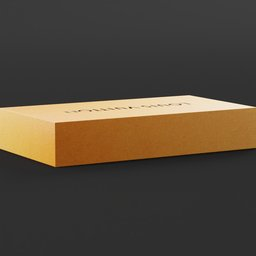
Label: decoration